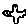
Label: bird